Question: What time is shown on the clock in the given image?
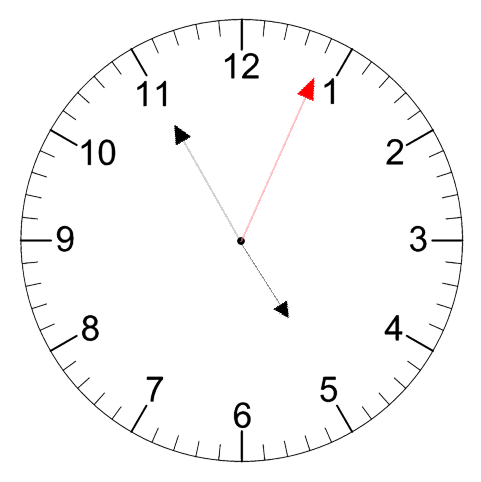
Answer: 04:55:04